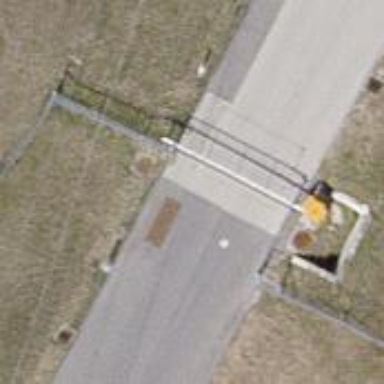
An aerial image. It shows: Gate.